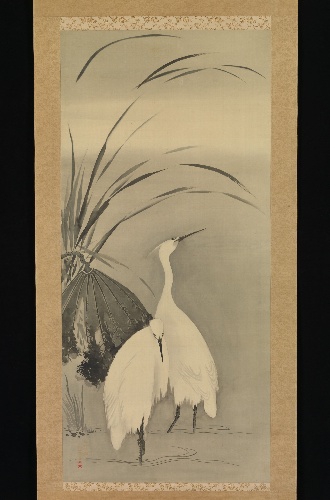
Artist: Sakai Hōitsu
Artist bio: Japanese, 1761–1828
Date: 1761–1828
Object type: Hanging scroll
Classification: Paintings
Medium: Hanging scroll; ink on silk
Culture: Japan
Period: Edo period (1615–1868)
Dimensions: Image: 46 3/4 x 21 1/2 in. (118.7 x 54.6 cm)
Department: Asian Art
Credit line: Gift of Florence and Herbert Irving, 2015
Accession year: 2015
Repository: Metropolitan Museum of Art, New York, NY
Tags: Birds